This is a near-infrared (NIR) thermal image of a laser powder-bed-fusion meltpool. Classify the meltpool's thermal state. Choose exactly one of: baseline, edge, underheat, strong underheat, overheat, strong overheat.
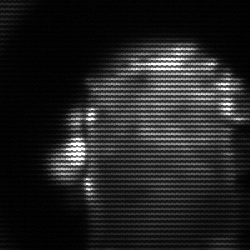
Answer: baseline